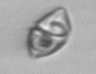
Label: Gyrodinium